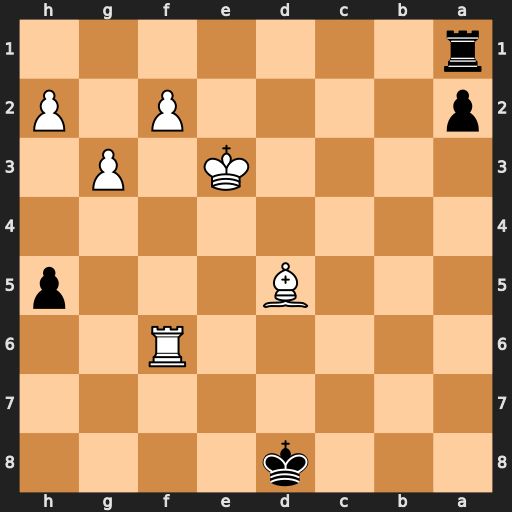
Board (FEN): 3k4/8/5R2/3B3p/8/4K1P1/p4P1P/r7
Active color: b
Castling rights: -
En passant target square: -
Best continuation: Re1+ Kf4 a1=Q